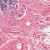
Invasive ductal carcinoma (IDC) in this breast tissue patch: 0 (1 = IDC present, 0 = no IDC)